Here is the time-frequency (STFT) view of a rotor kit's vibration measurement. What is the most likely rotor condition (normal, misalignment, unbalance, looseness)?
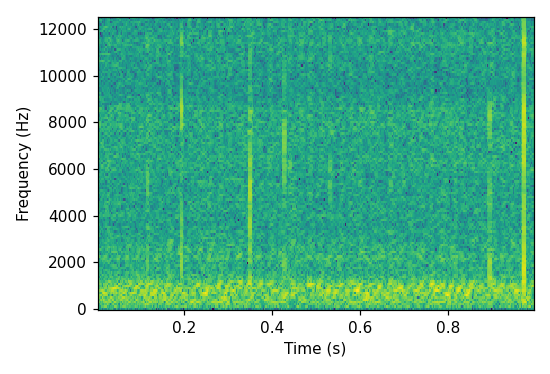
Answer: unbalance